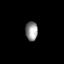
Tissue: prostate
Cell type: Myeloid cells
Senescence score: 0.8229
Nuclear area (px): 228
Mean DAPI intensity: 148.263